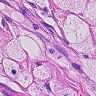
Metastatic tissue present: no